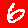
Digit: 6